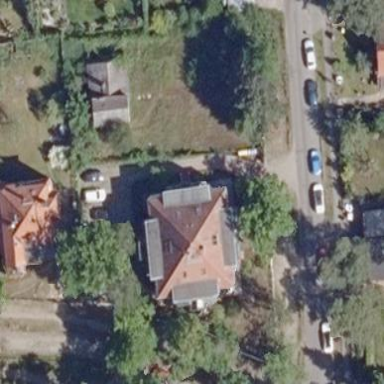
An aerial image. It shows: Apartment building with hipped roof.